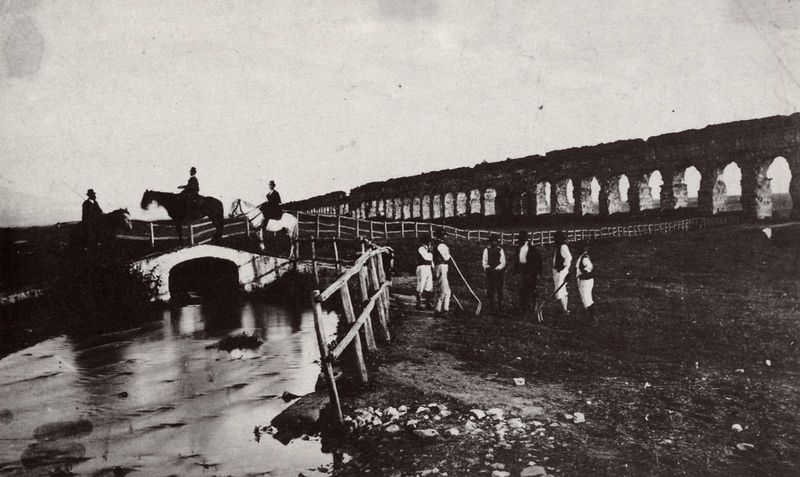
Titel: Aqua Mariana bei "Roma Vecchia" und Aqua Claudia
Künstler: Italienischer Photograph
Standort: Rom
Institution: Sammlung Piero Becchetti
Schlagwörter: dunkel, gruppe, himmel, mann, schatten, wasser, weiß, wolken, fluss, frauen, landschaft, menschen, sand, teich, ufer, abend, frau, grau, hell, holz, hut, hüte, licht, männer, schwarz, straße, säulen, eis, weg, wiese, zaun, gesellschaft, gespräch, herren, leute, zylinder, alt, hemd, hose, jacke, mensch, stehen, stein, steine, bach, dämmerung, erde, feld, ferne, spiegelung, strauch, weite, brücke, busch, büsche, gebüsch, gehen, gewässer, gitter, kanal, drei, personen, person, arbeit, bauern, pferd, pferde, reiter, bewölkt, rappe, reiten, reiterin, ritt, steigbügel, zaumzeug, zügel, wellen, papier, hocke, bogen, italien, fischer, hosen, acker, arbeiten, ernte, fels, zug, mauer, monochrom, geröll, winter, zäune, pause, holzzaun, arbeiter, rundbogen, bogenbrücke, joche, böschung, krieg, glanz, durchgang, geländer, weste, bauer, tor, gruppen, foto, fotografie, photographie, bögen, spiel, eingang, ruine, schmutz, wasserlauf, feldarbeiter, knechte, schwarz-weiss, peitsche, treffen, schimmel, trense, rom, photo, tracht, mensche, ostern, antik, rundbögen, begegnung, bachlauf, graben, zaum, kniebundhose, aquaedukt, viadukt, herrenreiter, fließen, westen, reisende, fotographie, hirten, umzäunung, türkei, bau, weise, hacke, schaufel, stecken, fot, römisch, bauen, wasserleitung, knecht, baustelle, landarbeiter, besprechen, figut, saat, romanisch, grenzen, drei pferde, polo, campagna, rechen, überreste, schaufeln, mähen, pfed, scharzweiß, zusammenkunft, hornbläser, erdarbeiten, arbeitgeber, arbeitnehmer, azun, fluesschen, kontrolleure, trachtengruppe, viaduct, drei reiter, ht, brücke fluss, brücke+, y, pusta, wasserbau, vereisst